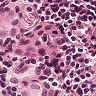
Metastatic tissue present: yes